Field crop: maize
Growth stage: 2
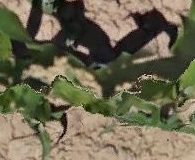
Species: maize